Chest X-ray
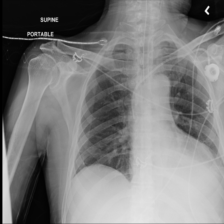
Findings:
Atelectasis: positive
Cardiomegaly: negative
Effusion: negative
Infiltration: negative
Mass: negative
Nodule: negative
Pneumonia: negative
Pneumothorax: negative
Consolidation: negative
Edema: negative
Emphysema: negative
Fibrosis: negative
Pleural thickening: negative
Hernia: negative